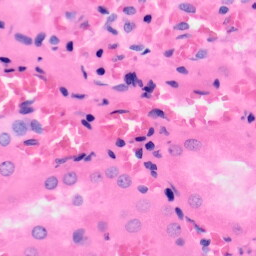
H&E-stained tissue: Kidney